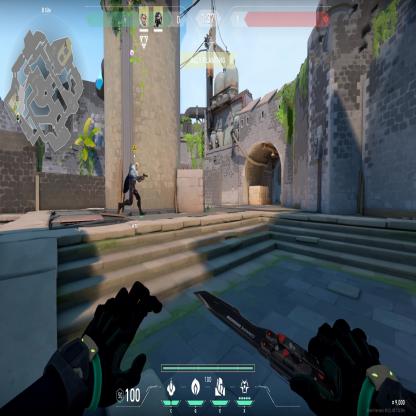
Label: teammate